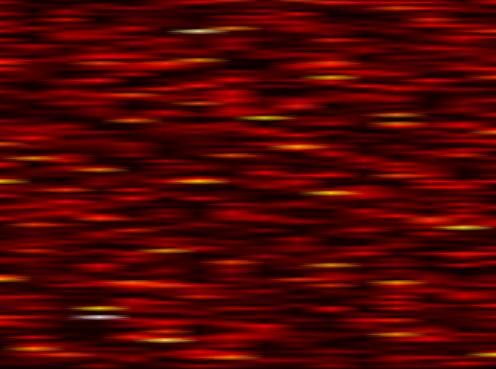
Label: OFDM